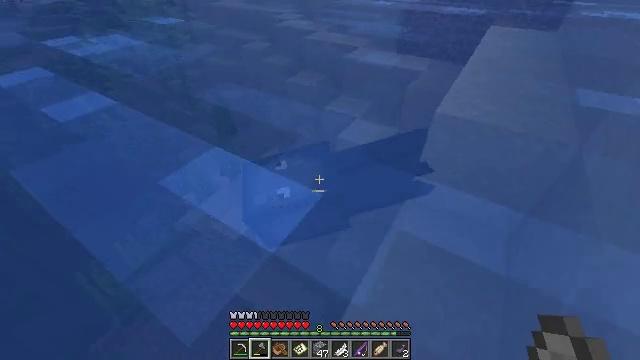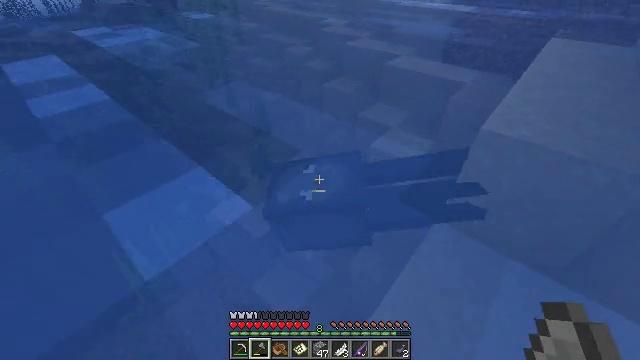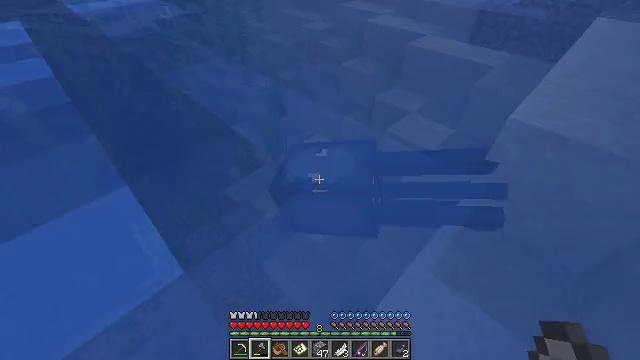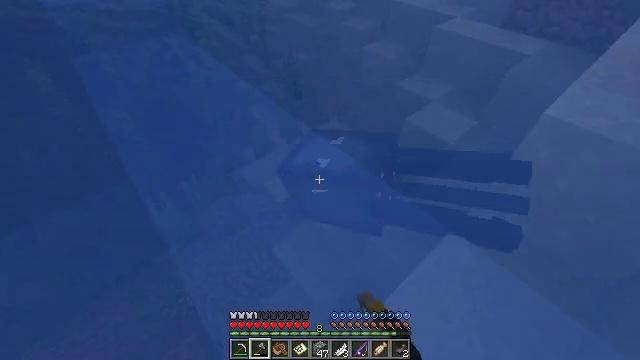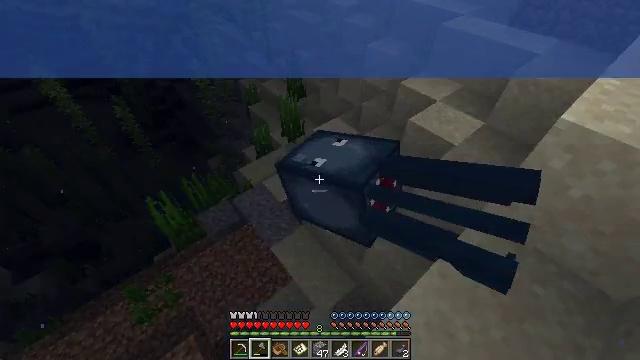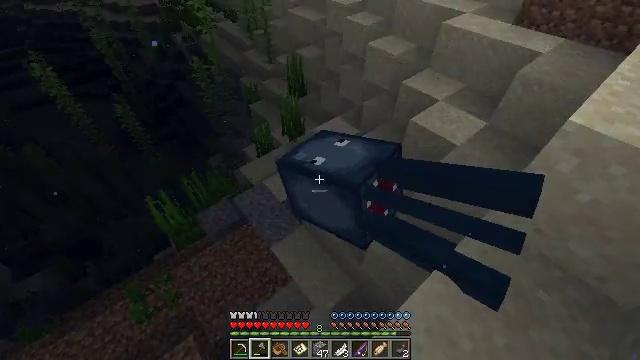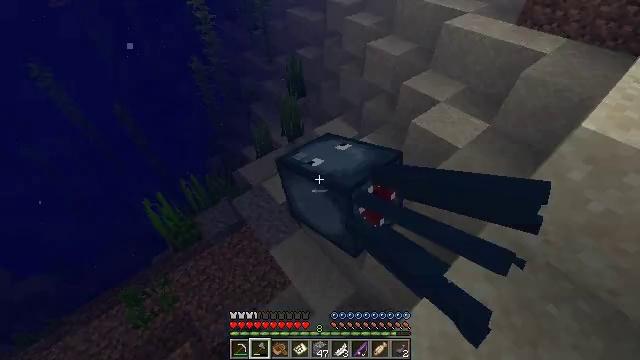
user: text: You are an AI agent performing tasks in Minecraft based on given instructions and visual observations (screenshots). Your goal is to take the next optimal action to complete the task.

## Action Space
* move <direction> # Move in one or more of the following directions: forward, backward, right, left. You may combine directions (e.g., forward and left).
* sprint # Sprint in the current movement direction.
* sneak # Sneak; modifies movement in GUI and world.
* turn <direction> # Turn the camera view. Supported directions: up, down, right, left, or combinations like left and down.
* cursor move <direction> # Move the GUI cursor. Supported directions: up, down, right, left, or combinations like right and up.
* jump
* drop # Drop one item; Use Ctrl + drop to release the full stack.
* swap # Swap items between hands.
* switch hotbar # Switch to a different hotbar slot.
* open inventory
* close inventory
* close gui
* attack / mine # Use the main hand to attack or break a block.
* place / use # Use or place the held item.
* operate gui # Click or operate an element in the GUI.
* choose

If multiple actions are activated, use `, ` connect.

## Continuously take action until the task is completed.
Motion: motion action
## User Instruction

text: Kill the squid.
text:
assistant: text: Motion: move forward, turn left and up
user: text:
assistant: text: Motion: move forward, turn left and down, attack / mine
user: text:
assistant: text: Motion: move forward, turn left and down, attack / mine
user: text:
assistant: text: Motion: move forward, attack / mine
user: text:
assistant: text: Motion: move forward, attack / mine
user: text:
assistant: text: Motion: move forward
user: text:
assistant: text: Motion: no_op